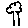
Label: tree